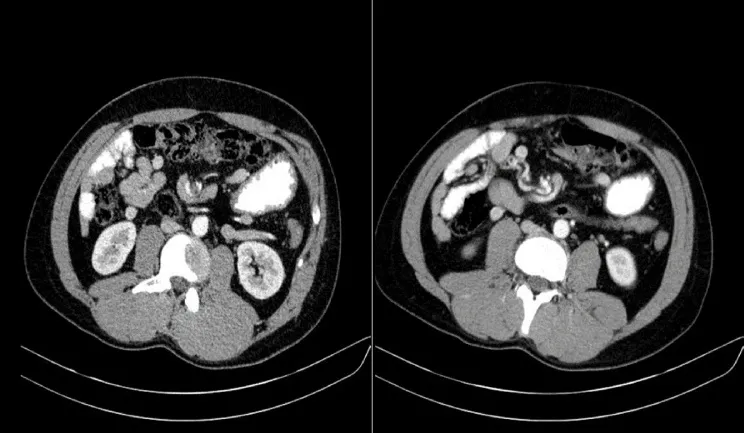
CT showing the characteristic whirpool's sign.
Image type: radiology (ct)